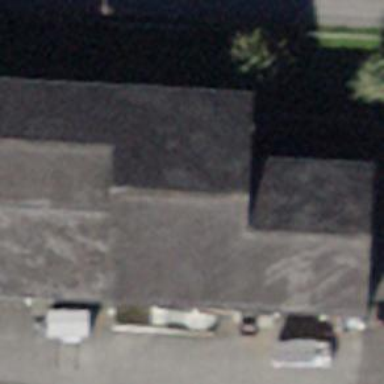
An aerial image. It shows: Industrial building.